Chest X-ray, PA view. Patient: 53 years old, sex M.
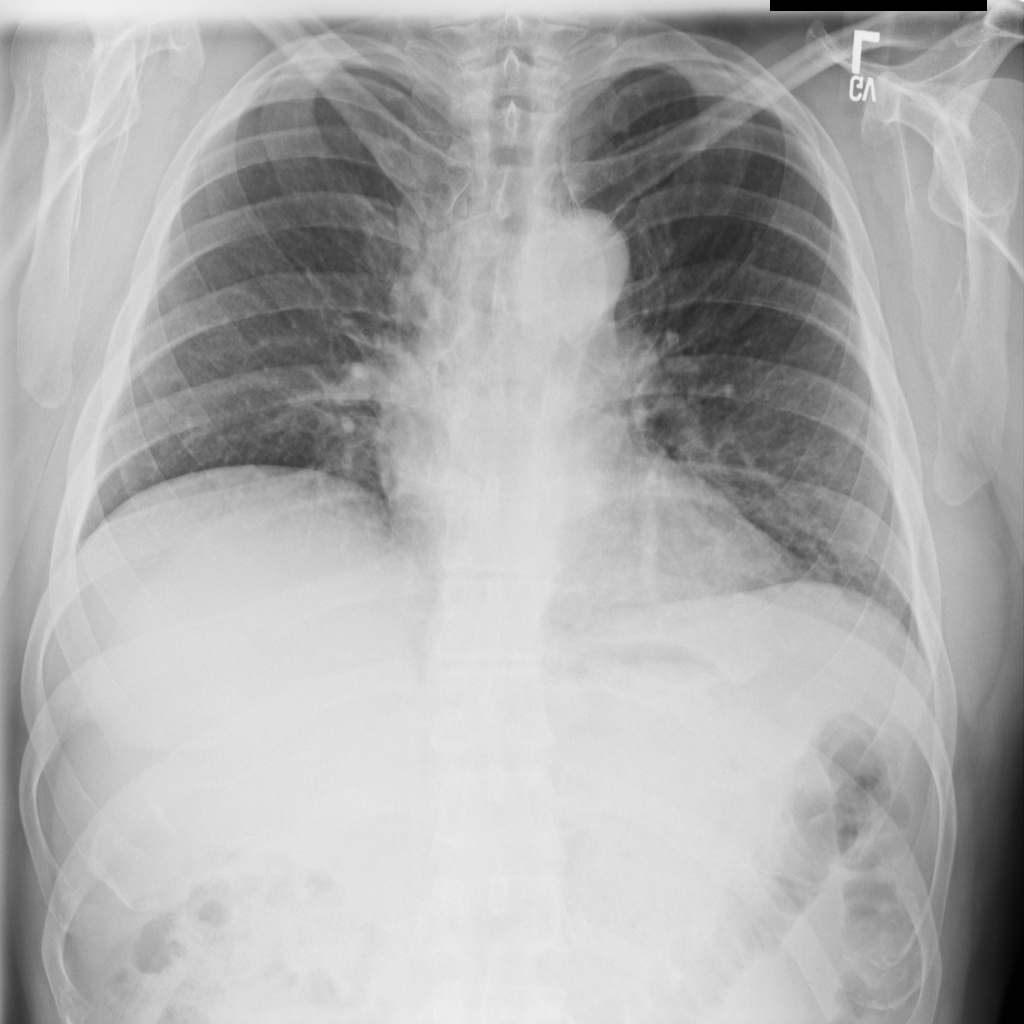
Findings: No Finding